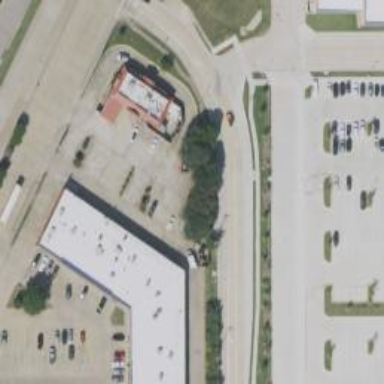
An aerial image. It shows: Tertiary road with separate sidewalks.